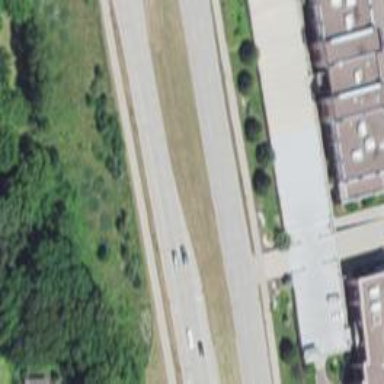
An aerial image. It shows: Expressway with asphalt surface classified as trunk highway.